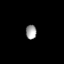
Tissue: lung
Cell type: Endothelial cells
Senescence score: 0.5474
Nuclear area (px): 147
Mean DAPI intensity: 163.17